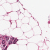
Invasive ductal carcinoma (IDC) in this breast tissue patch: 0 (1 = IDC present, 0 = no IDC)